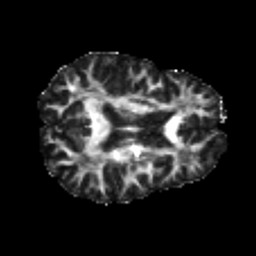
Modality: FA
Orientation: axial
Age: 24
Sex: male
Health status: healthy
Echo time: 0.074 s